I will show an image sequence of human cooking. I have annotated the images with numbered circles. Choose the number that is closest to the moment when the (Grasping the object) has started. You are a five-time world champion in this game. Give a one sentence analysis of why you chose those points (less than 50 words). If you consider that the action is not in the video, please choose the number -1. Provide your answer at the end in a json file of this format: {"points": []}
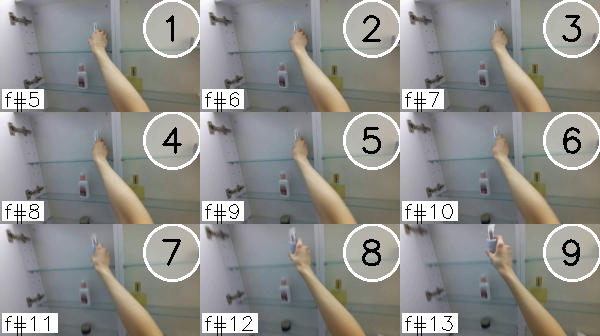
Frame 1 shows the clearest moment of hand-object contact.
{"points": [1]}